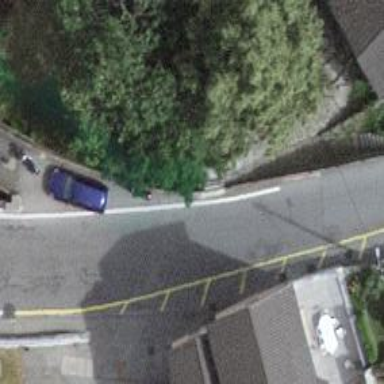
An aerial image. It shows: Paved steps on the road.